Here is a 2-D grayscale rendering of raw rotating-machine vibration samples (signal-to-image). What is the most likely rotor condition (normal, misalignment, unbalance, looseness)?
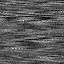
Answer: misalignment